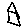
Label: house